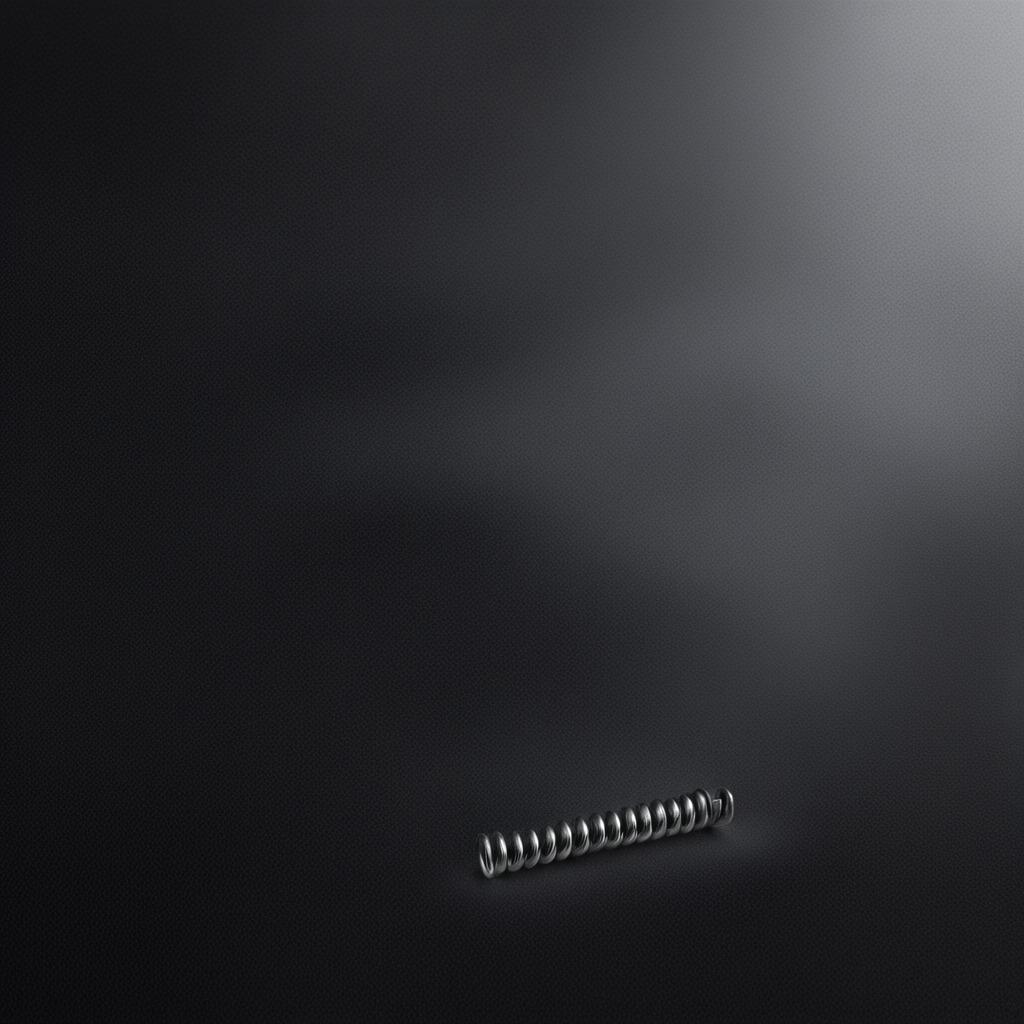
A coiled metal spring is lying on the granite tabletop.